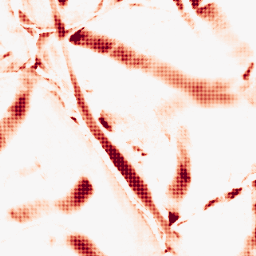
Category: morphological
Decomposition family: morphological_diamond
Decomposition parameters: operation: opening
radius: 20
Upsampling method: sinc_hamming
Upsampling parameters: scale: 4
kernel_size: 4
Upsampling scale: 4